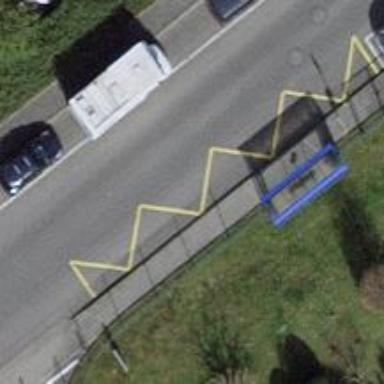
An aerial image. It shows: Bus stop with shelter for public transportation.